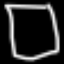
Label: square